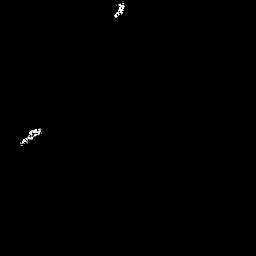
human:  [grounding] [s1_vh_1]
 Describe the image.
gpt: In the satellite image, there is  <ref>1 small ship </ref> <box>[[6, 49, 16, 57, 0]]</box> located at left,  <ref>1 small ship </ref> <box>[[42, 0, 49, 7, 0]]</box> located at top.